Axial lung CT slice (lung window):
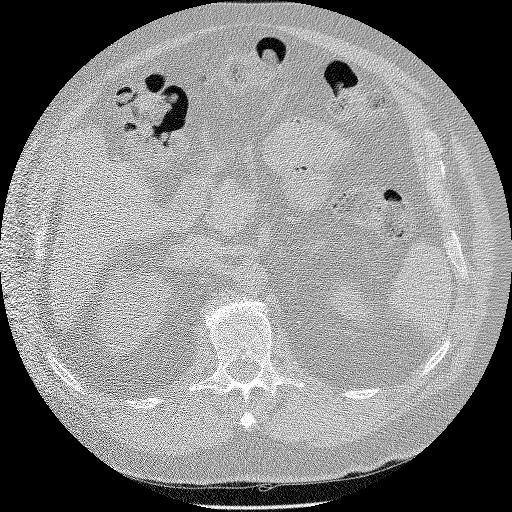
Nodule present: no